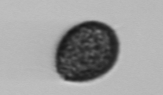
Label: Pseudochattonella_farcimen